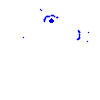
Particle: electron